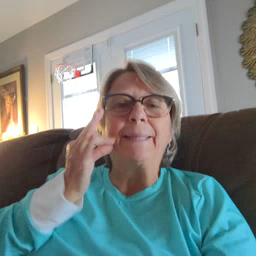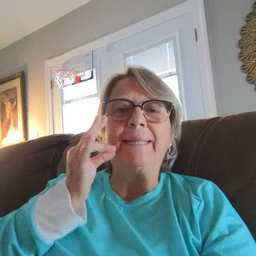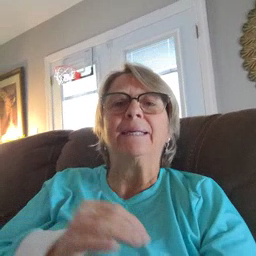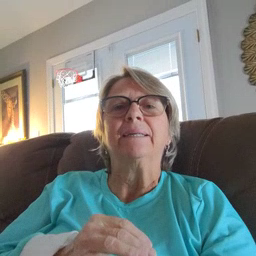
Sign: kitty